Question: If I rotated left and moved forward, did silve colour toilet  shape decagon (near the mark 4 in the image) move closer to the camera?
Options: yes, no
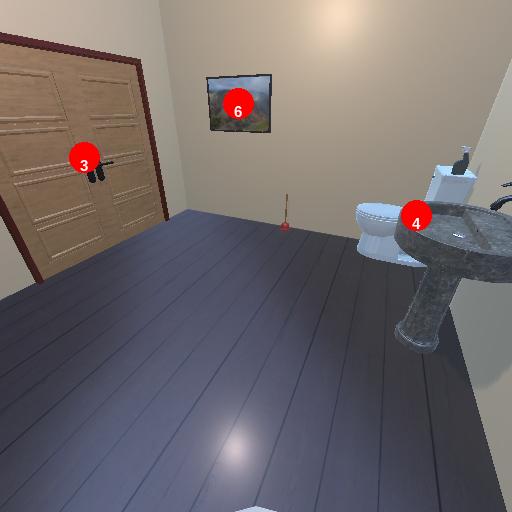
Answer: yes